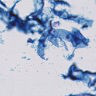
Metastatic tissue present: no